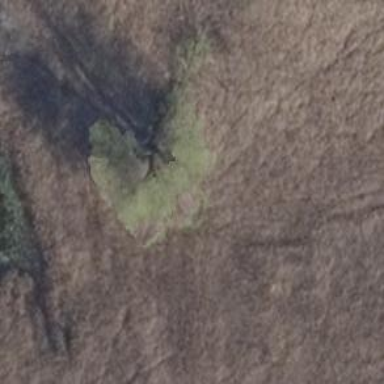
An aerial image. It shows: Single tag "natural: tree."